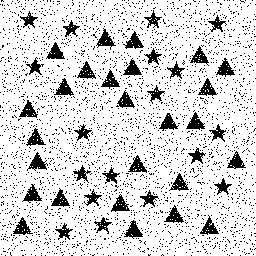
Squares: 0
Triangles: 26
Stars: 18
Total shapes: 44